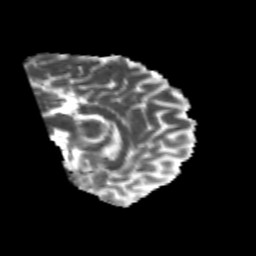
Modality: MD
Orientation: sagittal
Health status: healthy
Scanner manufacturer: philips
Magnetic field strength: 3 T
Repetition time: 6.964 s
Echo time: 0.092 s